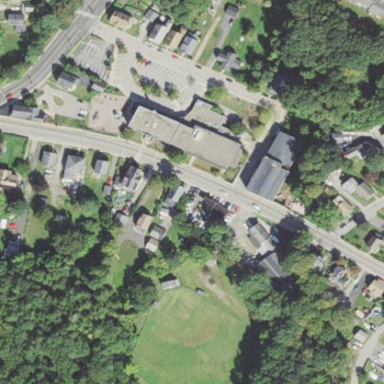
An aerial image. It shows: Kindergarten.